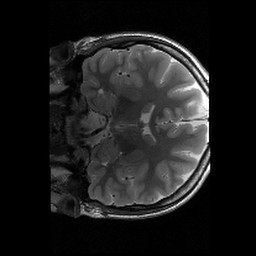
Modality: T2w
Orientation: coronal
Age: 22
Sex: female
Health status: healthy
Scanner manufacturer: siemens
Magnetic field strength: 3 T
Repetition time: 6 s
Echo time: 0.064 s